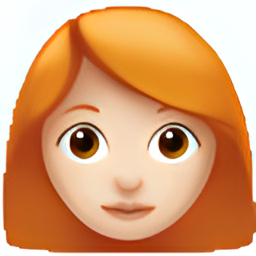
Name: woman red haired light skin tone
Emoji: 👩🏻‍🦰
Group: People & Body
Sub-group: person